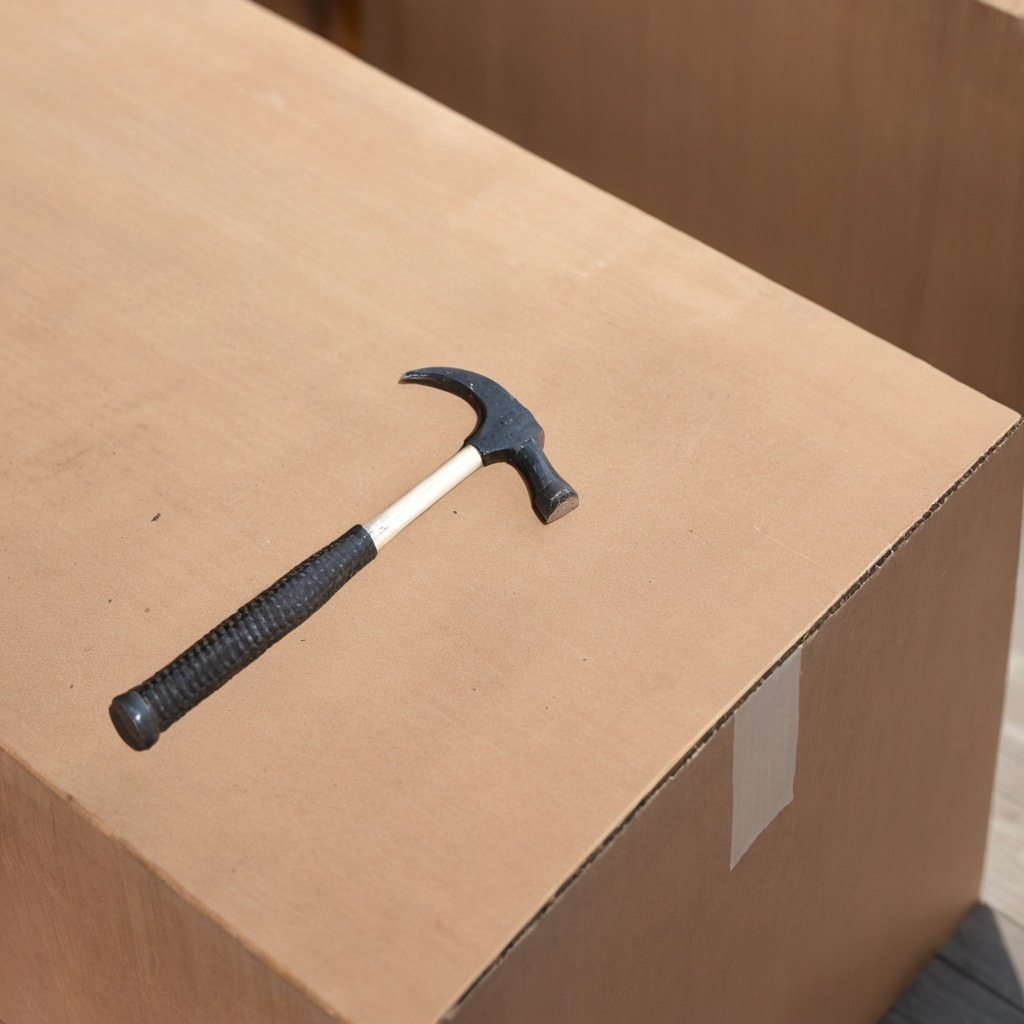
A hammer is lying on the cardboard box surface.